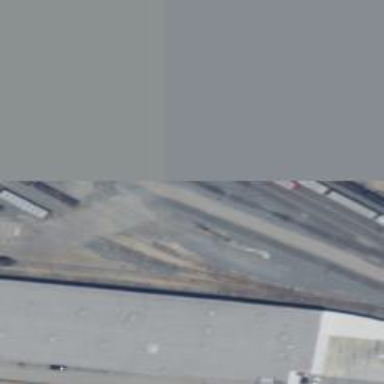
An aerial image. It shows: Railway yard used for servicing trains.